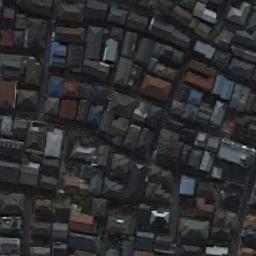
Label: dense_residential